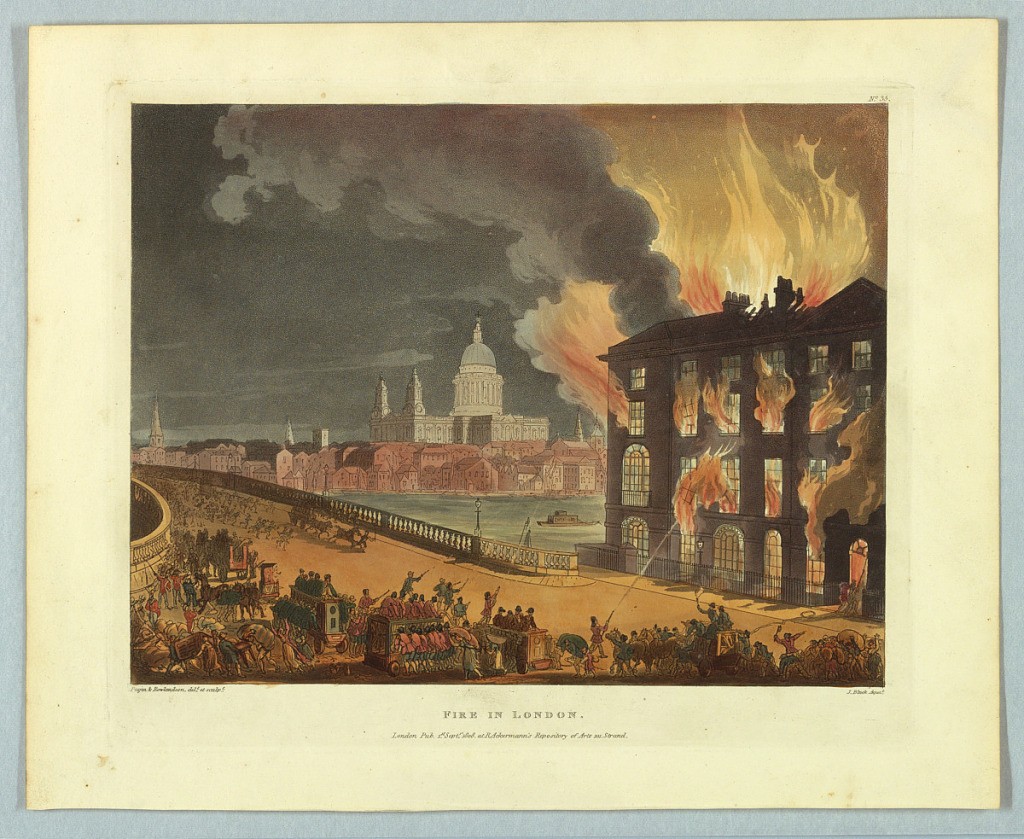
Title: Fire in London, from "Ackermann's Repository"
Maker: Thomas Rowlandson, British, 1756–1827
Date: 1808
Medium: Aquatint, brush and watercolors on paper
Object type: Print
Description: Four story building in flames, right, next to the Thames. Fire engines in the foreground and arriving from the bridge at left. Title, artists', and publisher's names below.